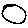
Label: circle